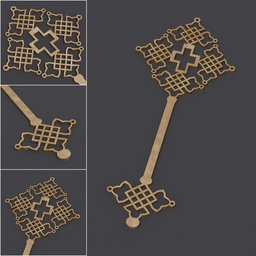
Label: decoration